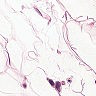
Metastatic tissue present: no